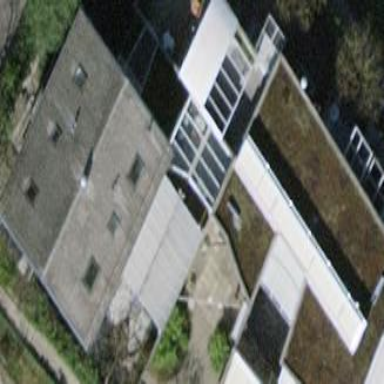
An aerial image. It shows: Terrace building.